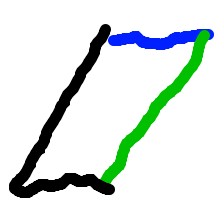
Shape: parallelogram